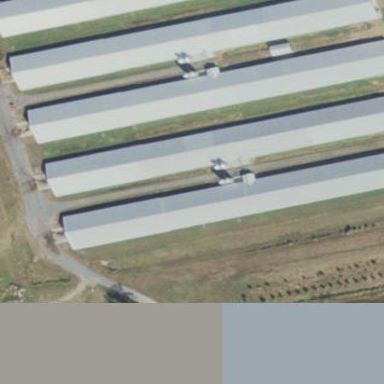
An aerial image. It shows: Farm auxiliary building.